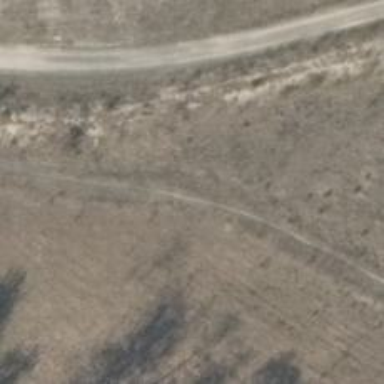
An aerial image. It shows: Track road with grade4 tracktype.